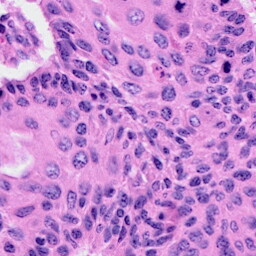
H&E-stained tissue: Cervix